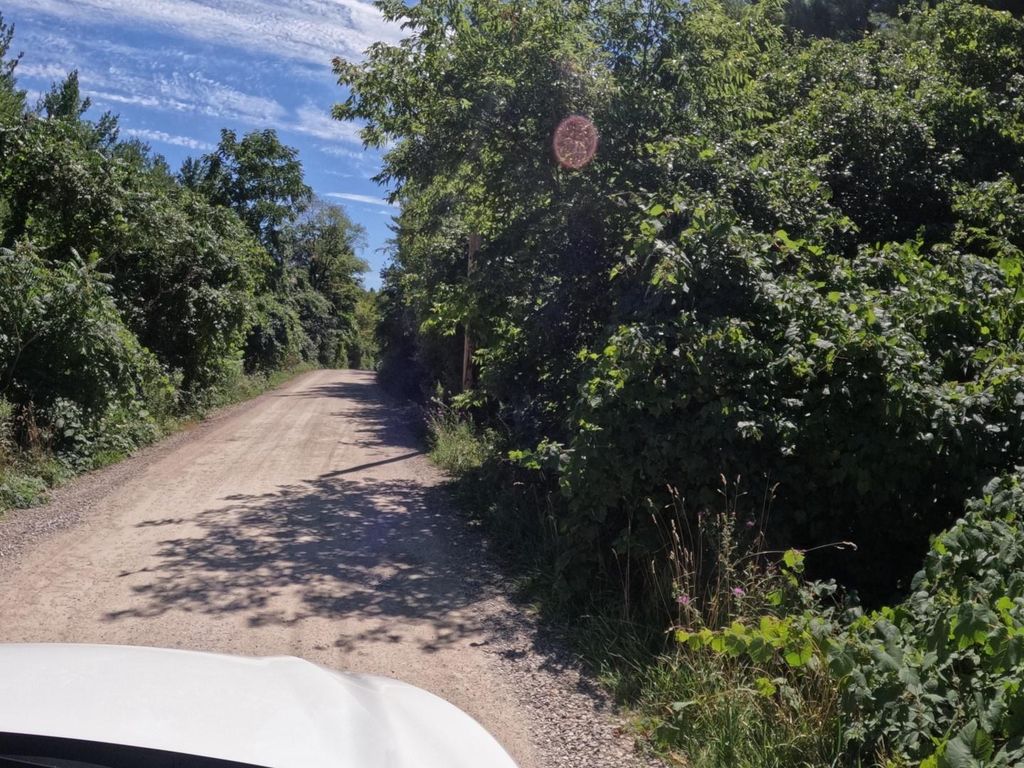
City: kitchener-waterloo